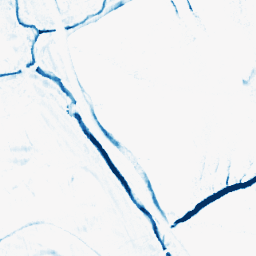
Category: morphological
Decomposition family: morphological_rect
Decomposition parameters: operation: closing
width: 5
height: 10
Upsampling method: sinc_blackman
Upsampling parameters: scale: 4
kernel_size: 8
Upsampling scale: 4